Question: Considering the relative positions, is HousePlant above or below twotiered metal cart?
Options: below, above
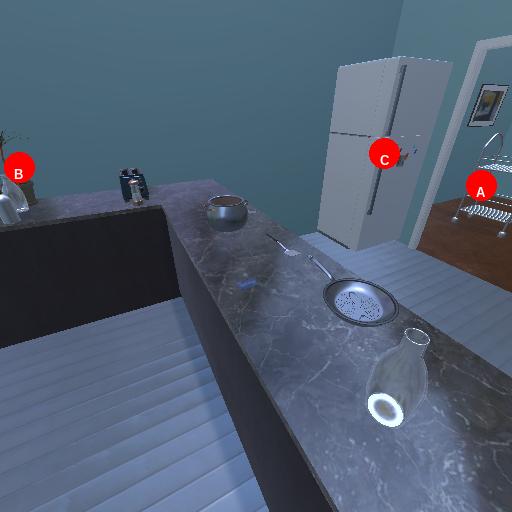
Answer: below